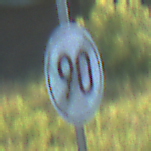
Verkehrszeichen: EndeGeschwindigkeit90
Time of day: MorningAfternoon
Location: Outdoor (Nature)
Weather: Clear
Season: NotSpecified
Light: Natural